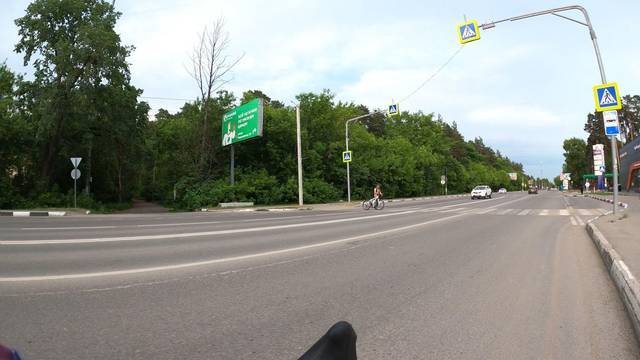
Region: Russia
Coordinates: 55.56, 38.251